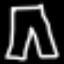
Label: pants